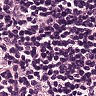
Metastatic tissue present: no